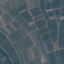
Land use / land cover class: PermanentCrop